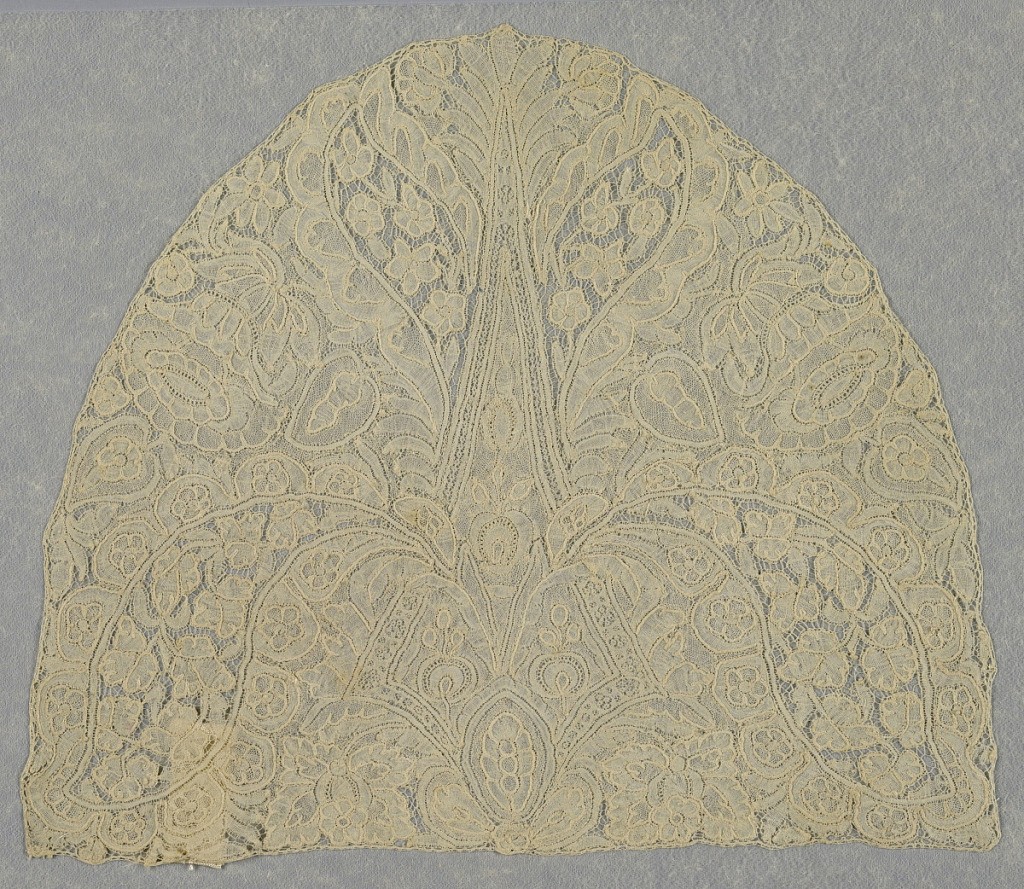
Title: Cap crown
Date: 18th century
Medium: linen Technique: bobbin lace, Brussels style
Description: Cap crown worked with a centralized motif with branching leaves suggesting a fleur-de-lis.